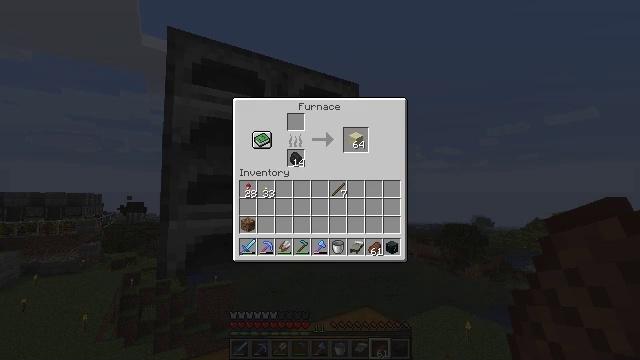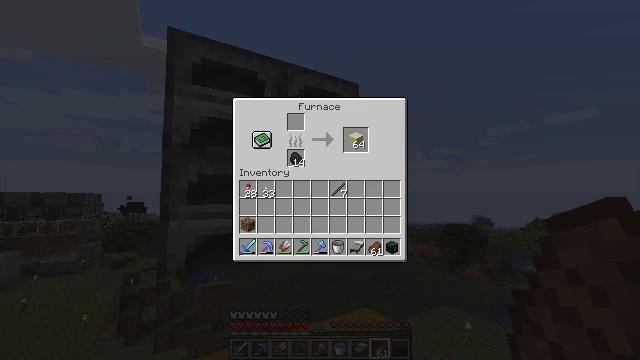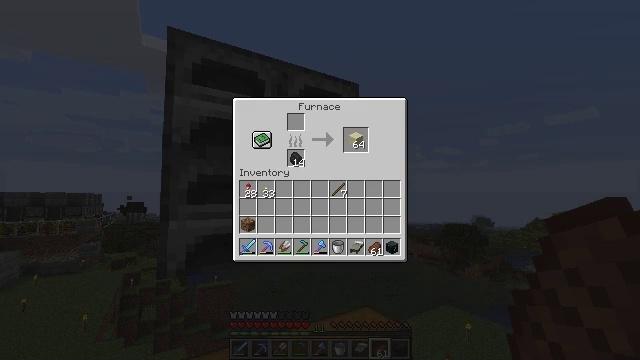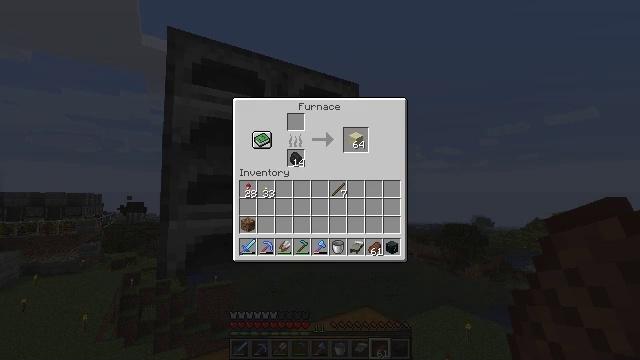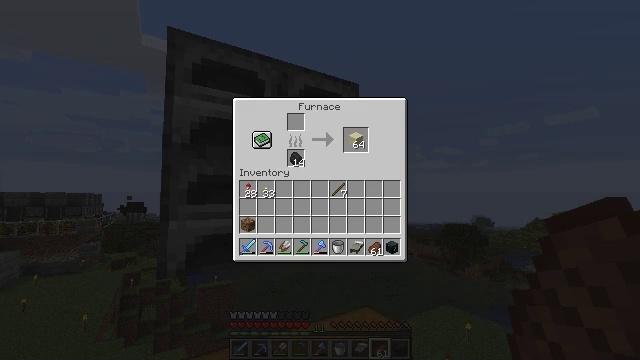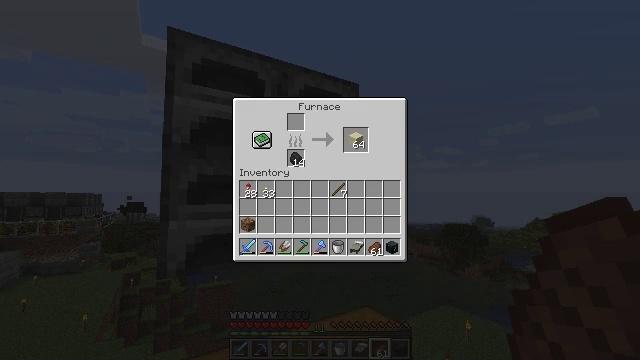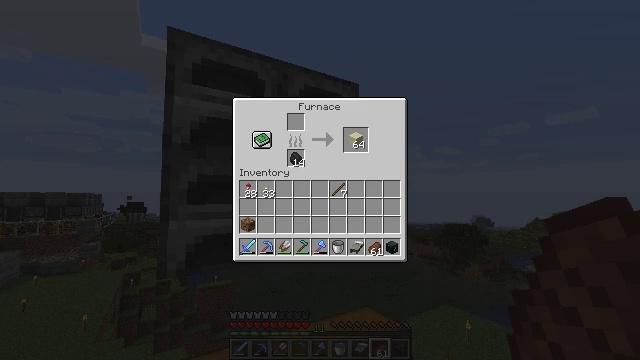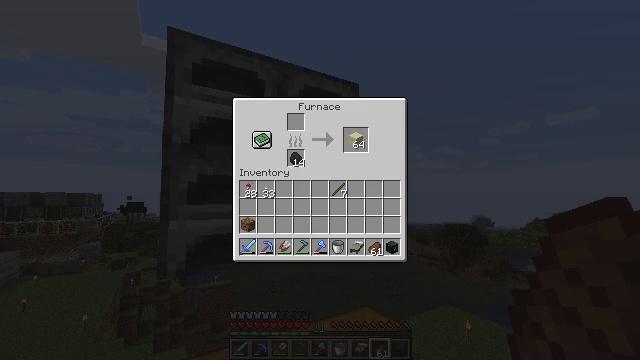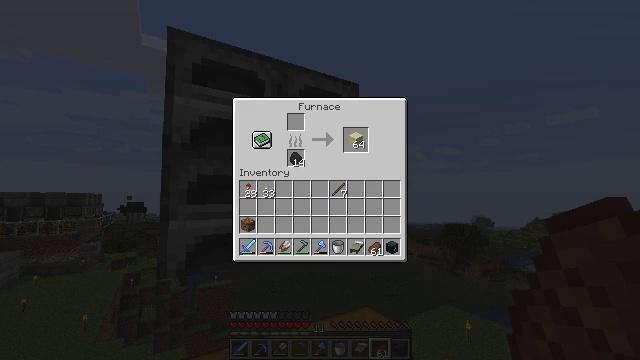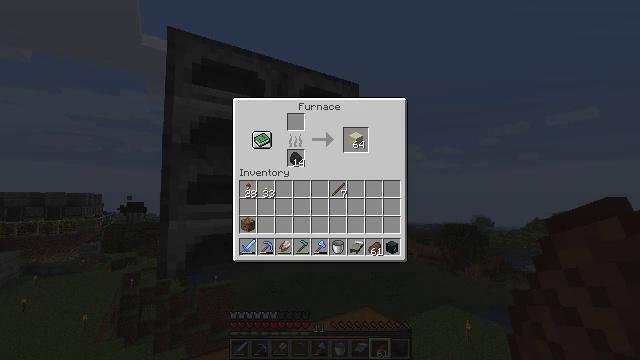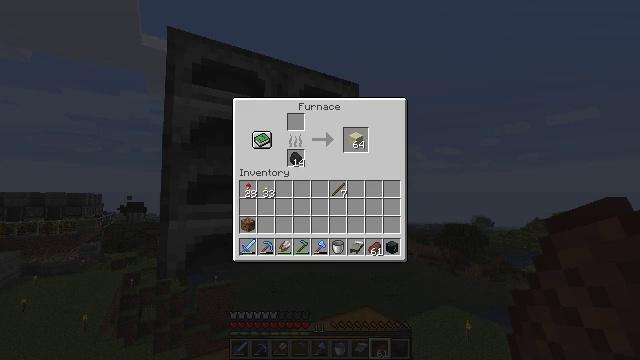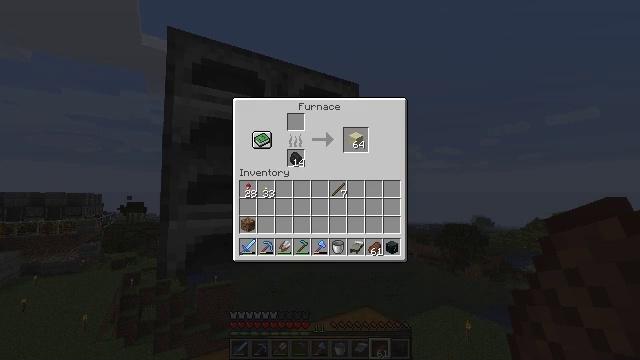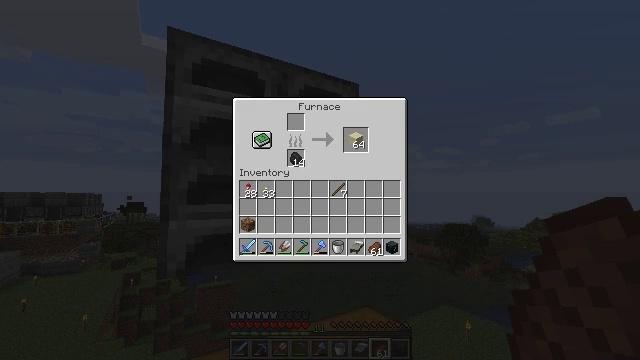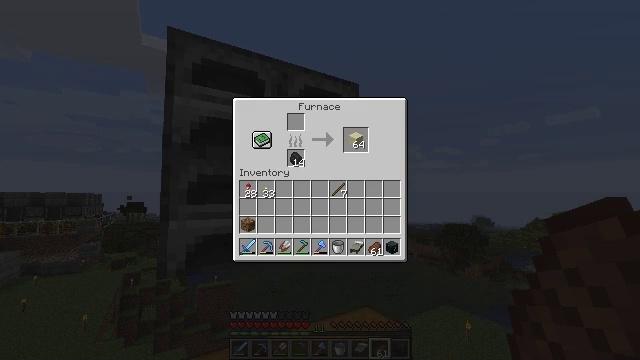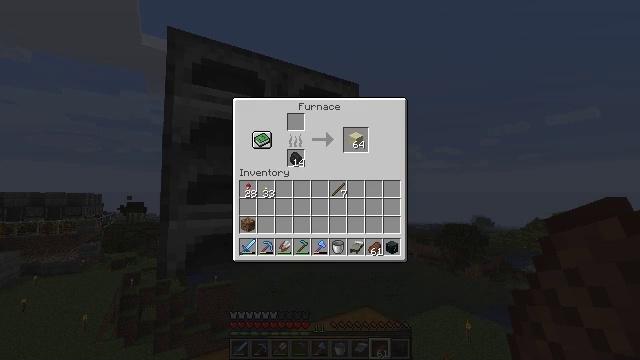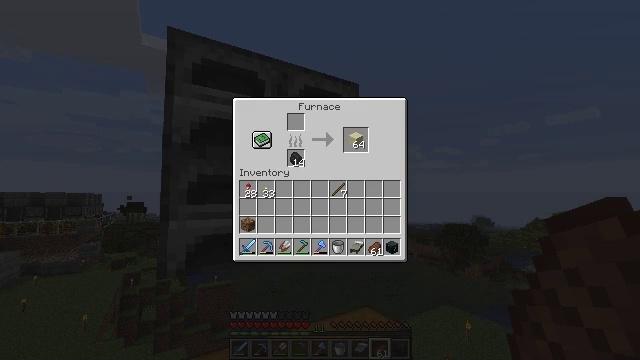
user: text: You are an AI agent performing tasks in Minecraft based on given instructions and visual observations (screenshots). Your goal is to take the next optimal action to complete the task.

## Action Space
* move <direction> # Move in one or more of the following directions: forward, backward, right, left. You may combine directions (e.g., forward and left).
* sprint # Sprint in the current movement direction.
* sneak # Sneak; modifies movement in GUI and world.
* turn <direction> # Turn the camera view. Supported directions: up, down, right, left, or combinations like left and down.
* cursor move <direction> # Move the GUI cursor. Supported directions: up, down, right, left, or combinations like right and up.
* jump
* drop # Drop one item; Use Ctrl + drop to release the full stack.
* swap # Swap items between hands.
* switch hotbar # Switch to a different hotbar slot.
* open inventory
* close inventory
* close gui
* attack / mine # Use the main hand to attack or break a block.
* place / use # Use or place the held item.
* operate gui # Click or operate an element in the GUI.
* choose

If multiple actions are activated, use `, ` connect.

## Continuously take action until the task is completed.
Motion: motion action
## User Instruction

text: Make smooth sandstone by using sandstone in the crafting table.
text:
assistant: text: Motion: no_op
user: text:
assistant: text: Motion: no_op
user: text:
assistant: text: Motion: no_op
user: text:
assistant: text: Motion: no_op
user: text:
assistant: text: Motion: no_op
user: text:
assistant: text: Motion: no_op
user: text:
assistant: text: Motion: no_op
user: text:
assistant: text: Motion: no_op
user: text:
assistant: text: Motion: no_op
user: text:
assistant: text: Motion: no_op
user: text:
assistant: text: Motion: no_op
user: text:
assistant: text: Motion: no_op
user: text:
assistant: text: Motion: no_op
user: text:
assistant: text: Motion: no_op
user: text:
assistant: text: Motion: no_op
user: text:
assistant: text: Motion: no_op
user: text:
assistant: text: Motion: no_op
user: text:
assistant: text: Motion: no_op
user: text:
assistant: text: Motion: no_op
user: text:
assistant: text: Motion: no_op
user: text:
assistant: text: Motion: no_op
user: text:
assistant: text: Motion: no_op
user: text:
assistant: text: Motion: no_op
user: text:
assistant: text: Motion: no_op
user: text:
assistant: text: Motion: no_op
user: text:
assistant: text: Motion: no_op
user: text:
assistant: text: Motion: no_op
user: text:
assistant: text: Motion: no_op
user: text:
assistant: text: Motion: no_op
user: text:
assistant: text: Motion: no_op